Question: I need to create the following image in HTML/CSS Only:

I've been testing and I've been able to create the right box with an arrow but the arrow is on the top rather then the side (you can see in the fiddle link):
<URL>
The code that is putting the arrow on the top is as follows:
'''
.arrow_box:after, .arrow_box:before {
border: 13px solid transparent;
position: absolute;
content: '';
left: 90%;
bottom:100%;
}
.arrow_box:after {
border-bottom-color: #fafafa;
border-width: 14px;
margin-left: -24px;
}
.arrow_box:before {
border-bottom-color: #999;
border-width: 15px;
margin-left: -25px;
}
'''
Would someone be able to assist me in moving the arrow to the right. Note: I've found if I change the Border-bottom-color to border-right-color the arrow goes to the side but the triangle is pointing in the wrong direction.
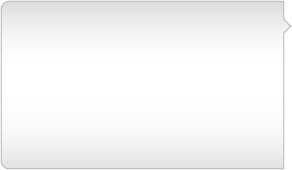
Answer: <URL>
All you need
'''
.arrow_box:after, .arrow_box:before { /* both border styles */
border: 14px solid transparent;
border-left-color: #f2f2f2;
position: absolute;
content: '';
left: 100%;
top: 15px;
}
.arrow_box:before { /* alter only for :before pseudo element */
border-left-color: #aaa;
border-width: 16px;
margin-top: -2px;
}
'''